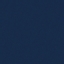
Land use / land cover: SeaLake